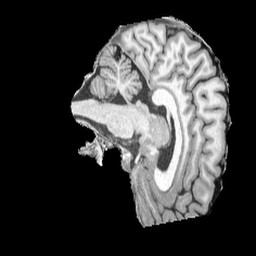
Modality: UNIT1
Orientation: sagittal